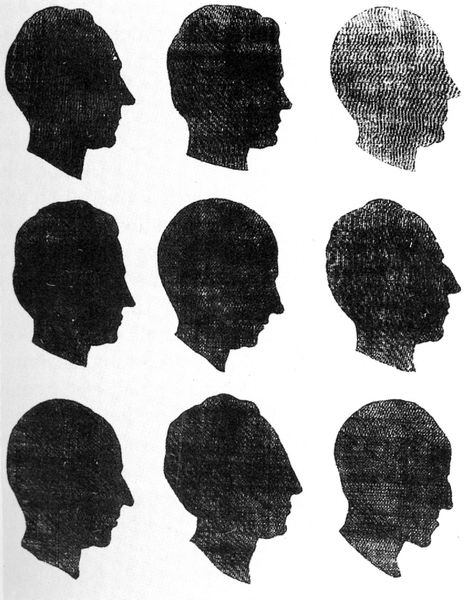
Titel: Physiognomische Fragmente
Künstler: Johann Kaspar Lavater
Schlagwörter: kopf, mann, schatten, weiß, menschen, köpfe, männer, nase, profil, schwarz, profile, studie, nasen, seitenansicht, silouetten, druck, kopie, scherenschnitt, neun, scherenschnitte, profiel, 9, +umriss